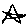
Label: star